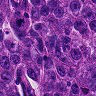
Metastatic tissue present: yes